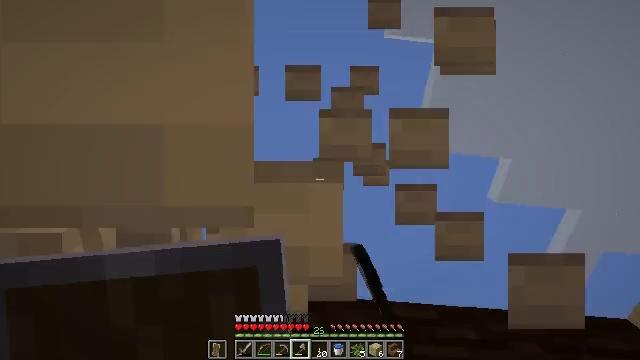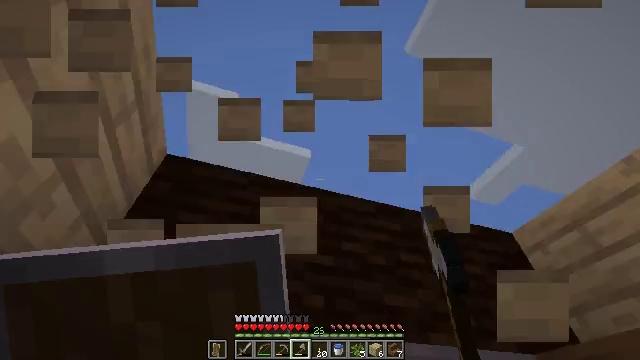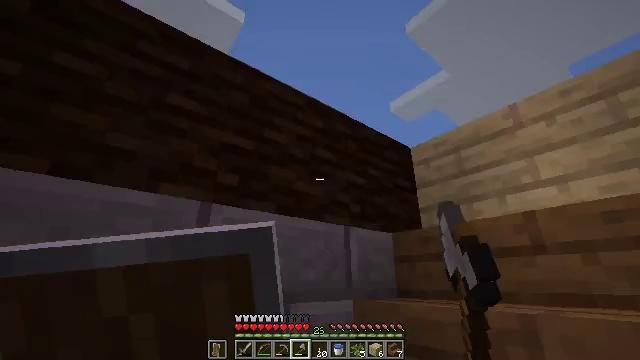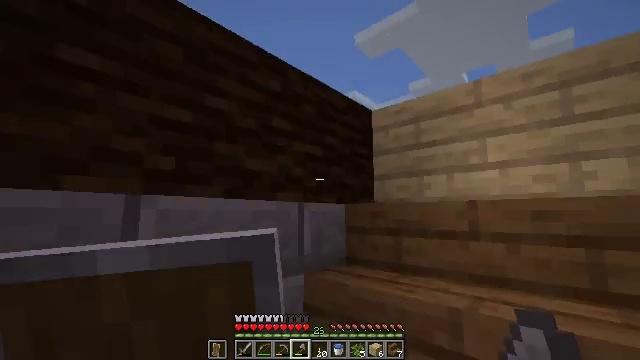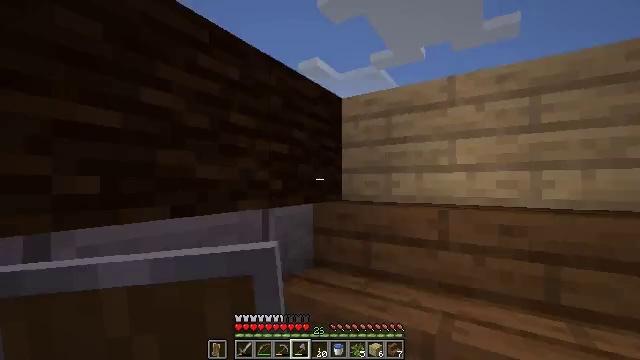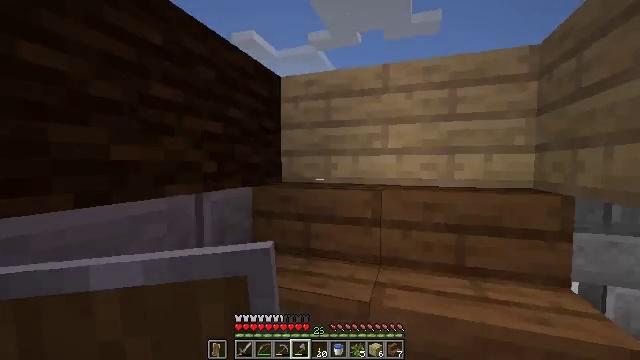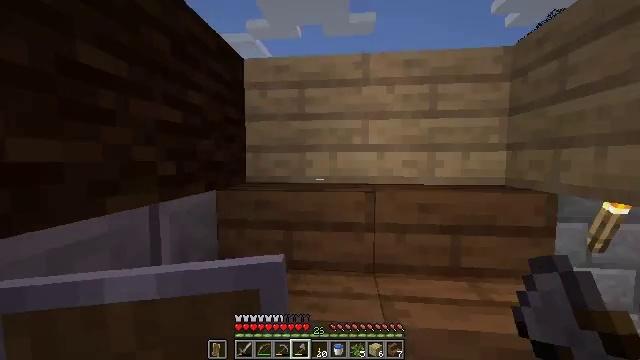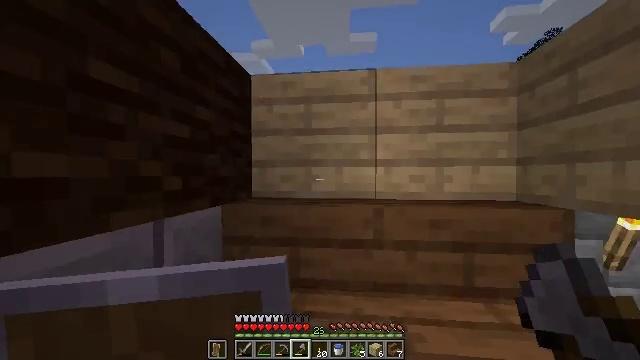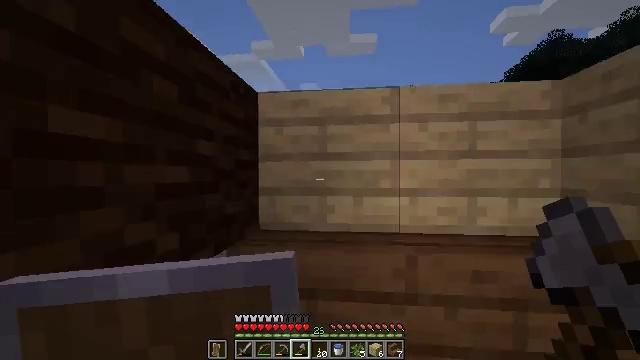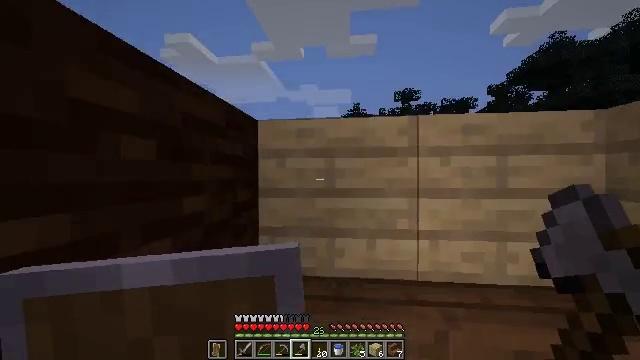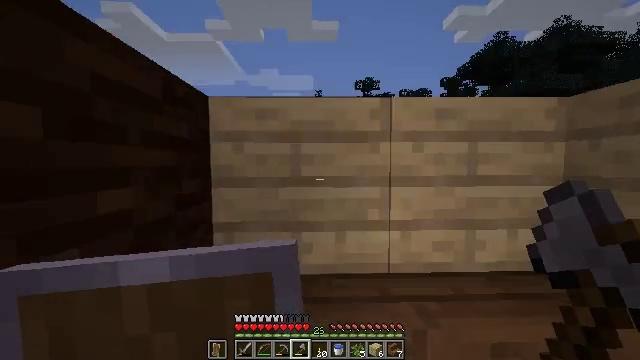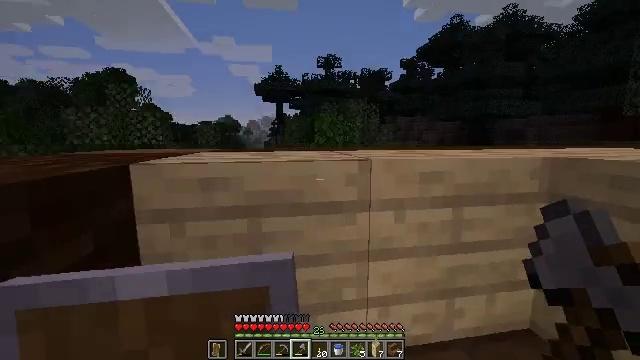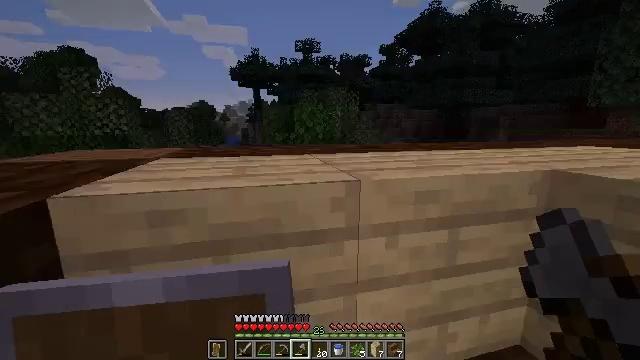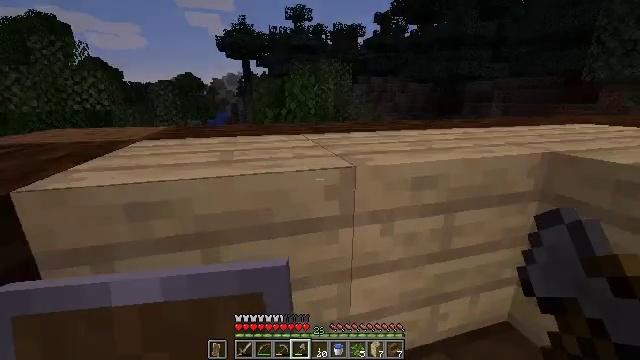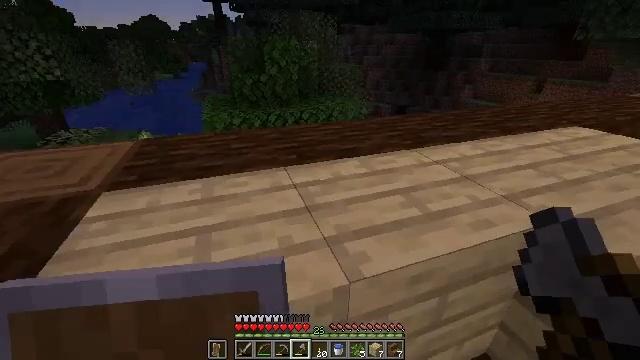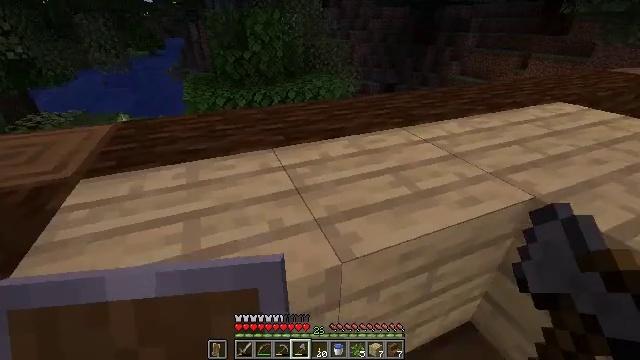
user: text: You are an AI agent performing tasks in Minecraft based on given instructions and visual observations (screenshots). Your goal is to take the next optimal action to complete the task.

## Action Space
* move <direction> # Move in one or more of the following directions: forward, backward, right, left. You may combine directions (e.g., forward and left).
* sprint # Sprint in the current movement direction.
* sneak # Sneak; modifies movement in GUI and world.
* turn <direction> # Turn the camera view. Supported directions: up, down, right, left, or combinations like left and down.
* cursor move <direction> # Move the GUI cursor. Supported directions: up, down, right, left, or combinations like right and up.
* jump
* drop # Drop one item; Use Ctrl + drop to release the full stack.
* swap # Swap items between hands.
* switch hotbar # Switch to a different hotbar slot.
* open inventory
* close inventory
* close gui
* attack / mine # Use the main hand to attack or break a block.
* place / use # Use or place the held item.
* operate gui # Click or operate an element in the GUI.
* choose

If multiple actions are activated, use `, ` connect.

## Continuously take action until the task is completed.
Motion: motion action
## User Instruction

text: Break the spruce stairs for wood.
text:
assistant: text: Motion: turn right and down
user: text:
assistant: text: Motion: turn right and down
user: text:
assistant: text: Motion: move forward, turn right and down
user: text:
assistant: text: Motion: move forward and move left, turn right and down
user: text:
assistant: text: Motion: move forward and move left, turn right and down
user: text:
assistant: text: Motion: move forward and move left, turn right and down
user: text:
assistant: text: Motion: move forward, turn up
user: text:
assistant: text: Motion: move forward
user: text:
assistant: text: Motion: move forward
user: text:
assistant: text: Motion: move forward, turn right and down
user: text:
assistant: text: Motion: move forward, turn right and down
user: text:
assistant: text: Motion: move forward, turn right and down
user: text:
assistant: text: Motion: move forward, turn right and down
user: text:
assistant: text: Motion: turn right and down
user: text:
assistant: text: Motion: turn right and down
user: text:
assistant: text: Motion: turn left and up
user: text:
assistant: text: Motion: no_op
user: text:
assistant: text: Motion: turn right
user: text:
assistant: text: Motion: turn left and down
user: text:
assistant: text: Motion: turn left and down
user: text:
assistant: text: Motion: turn left and down
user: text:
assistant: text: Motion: no_op
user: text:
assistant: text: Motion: no_op
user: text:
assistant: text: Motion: turn right and down
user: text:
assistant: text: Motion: move forward, turn right and down
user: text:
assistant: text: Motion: move forward, turn right and down
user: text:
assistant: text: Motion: move forward, turn right and down
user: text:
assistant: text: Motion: move forward and move left, turn right and down
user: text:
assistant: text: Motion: move forward and move left, turn right and up
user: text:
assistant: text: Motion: move forward and move left, turn right and up